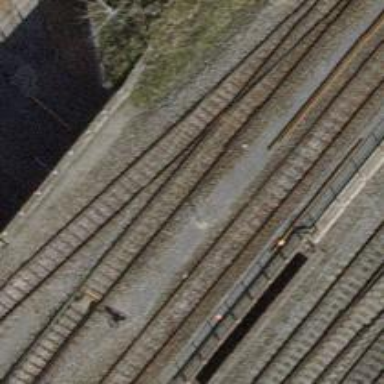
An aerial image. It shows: Railway bridge with electrified contact line on spur service.